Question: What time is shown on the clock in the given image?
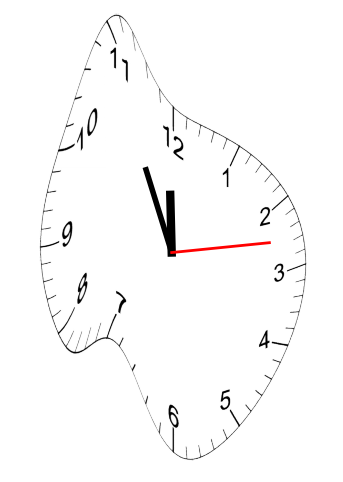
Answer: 11:55:13